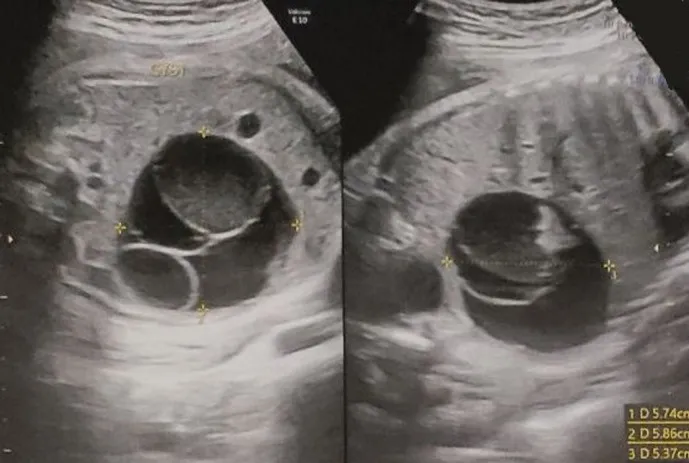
prenatally diagnosed abdominal cystic lesion, measuring 58x57x54mm in US examination.
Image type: radiology (ultrasound)